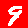
Digit: 9